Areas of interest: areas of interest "Home Furnishing and Building Materials Market"
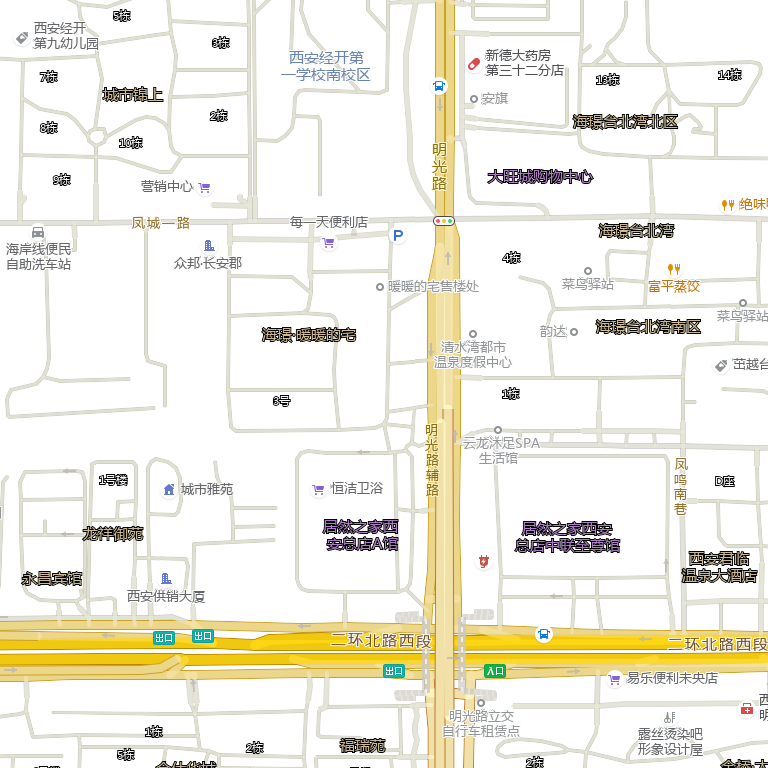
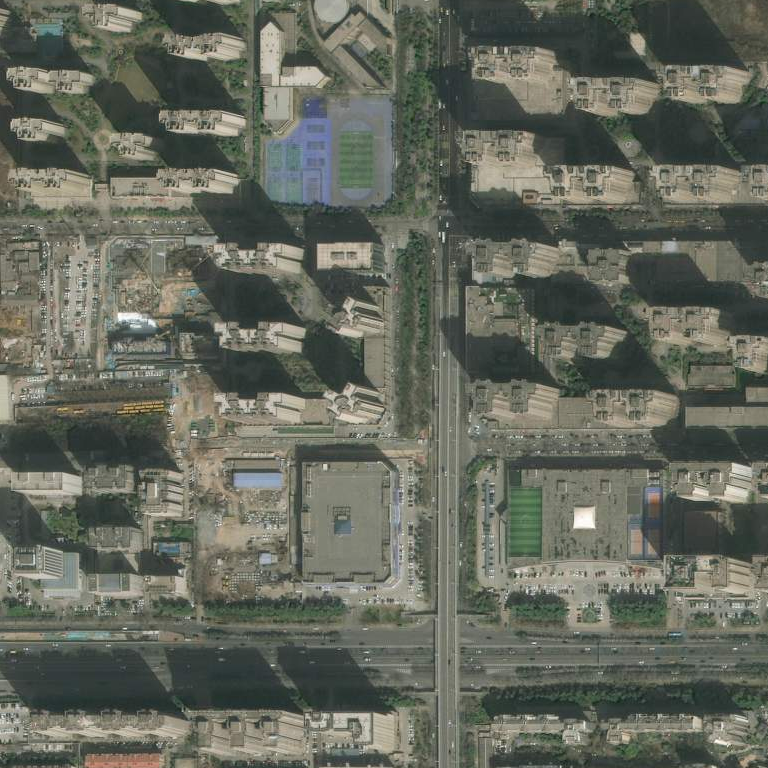